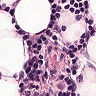
Metastatic tissue present: no